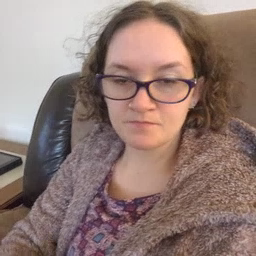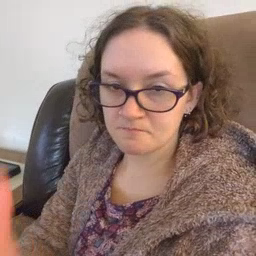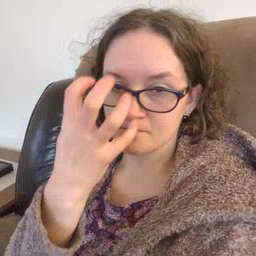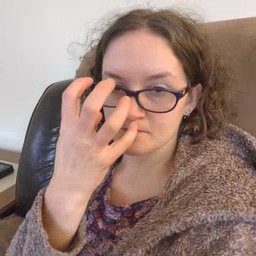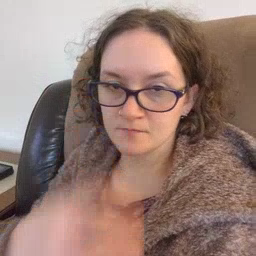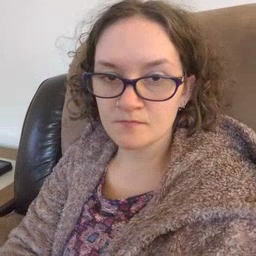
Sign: mad